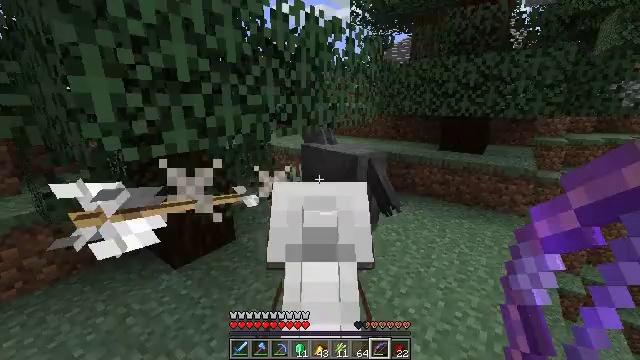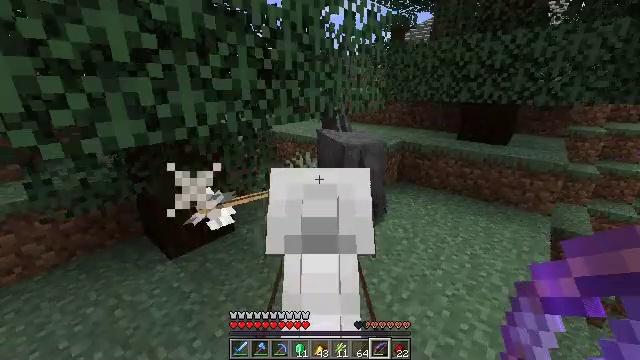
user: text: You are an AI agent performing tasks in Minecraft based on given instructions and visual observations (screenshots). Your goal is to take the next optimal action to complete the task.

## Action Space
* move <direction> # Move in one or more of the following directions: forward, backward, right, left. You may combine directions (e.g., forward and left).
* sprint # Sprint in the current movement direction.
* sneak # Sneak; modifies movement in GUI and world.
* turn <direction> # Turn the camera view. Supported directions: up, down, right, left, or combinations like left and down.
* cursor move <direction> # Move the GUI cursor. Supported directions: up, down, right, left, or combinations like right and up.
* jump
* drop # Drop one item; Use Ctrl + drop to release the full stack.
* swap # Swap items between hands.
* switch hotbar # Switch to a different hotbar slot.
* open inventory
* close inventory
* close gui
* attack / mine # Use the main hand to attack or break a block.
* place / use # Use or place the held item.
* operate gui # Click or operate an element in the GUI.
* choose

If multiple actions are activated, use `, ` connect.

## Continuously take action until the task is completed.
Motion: motion action
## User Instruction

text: Hunt a horse.
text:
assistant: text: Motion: move forward and move right, turn left and down
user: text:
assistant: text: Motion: no_op